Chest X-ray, PA view. Patient: 22 years old, sex F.
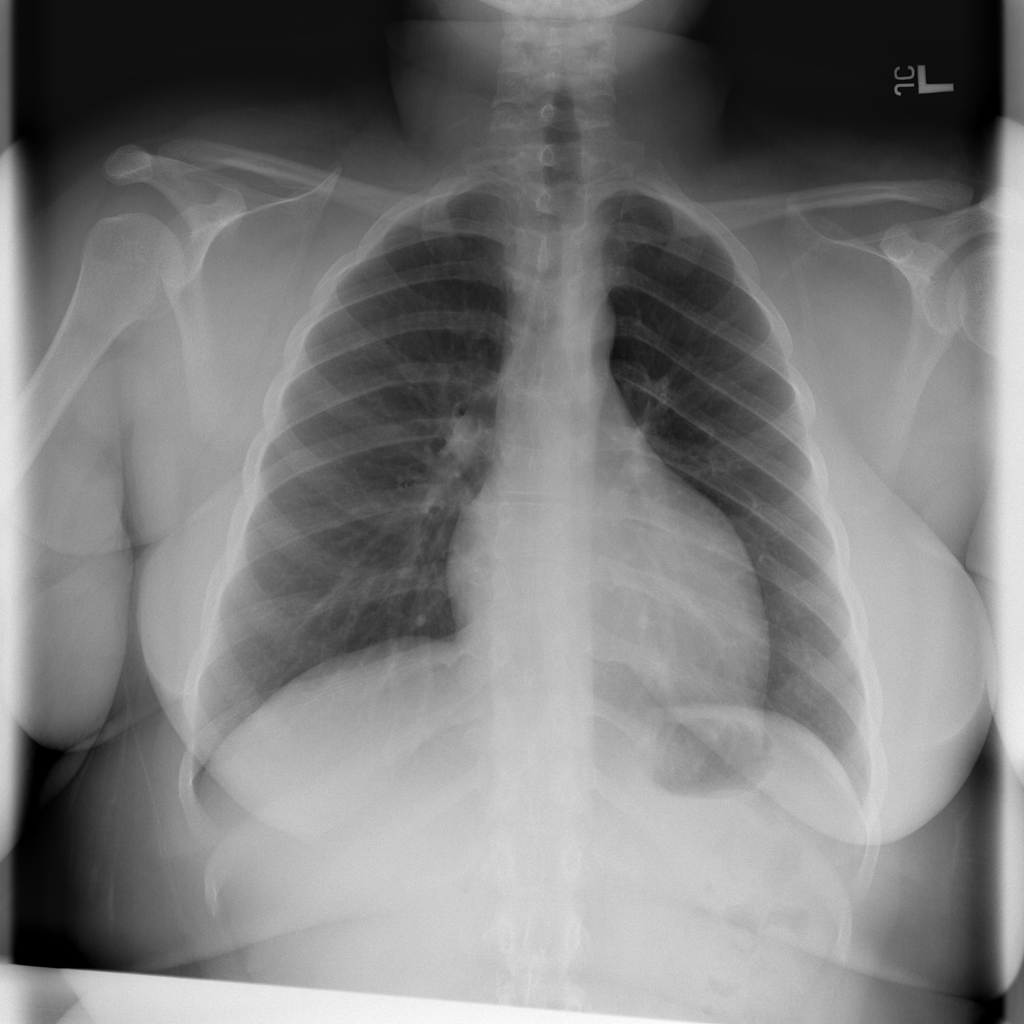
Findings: No Finding